Platform: macOS
Application: Arc Browser
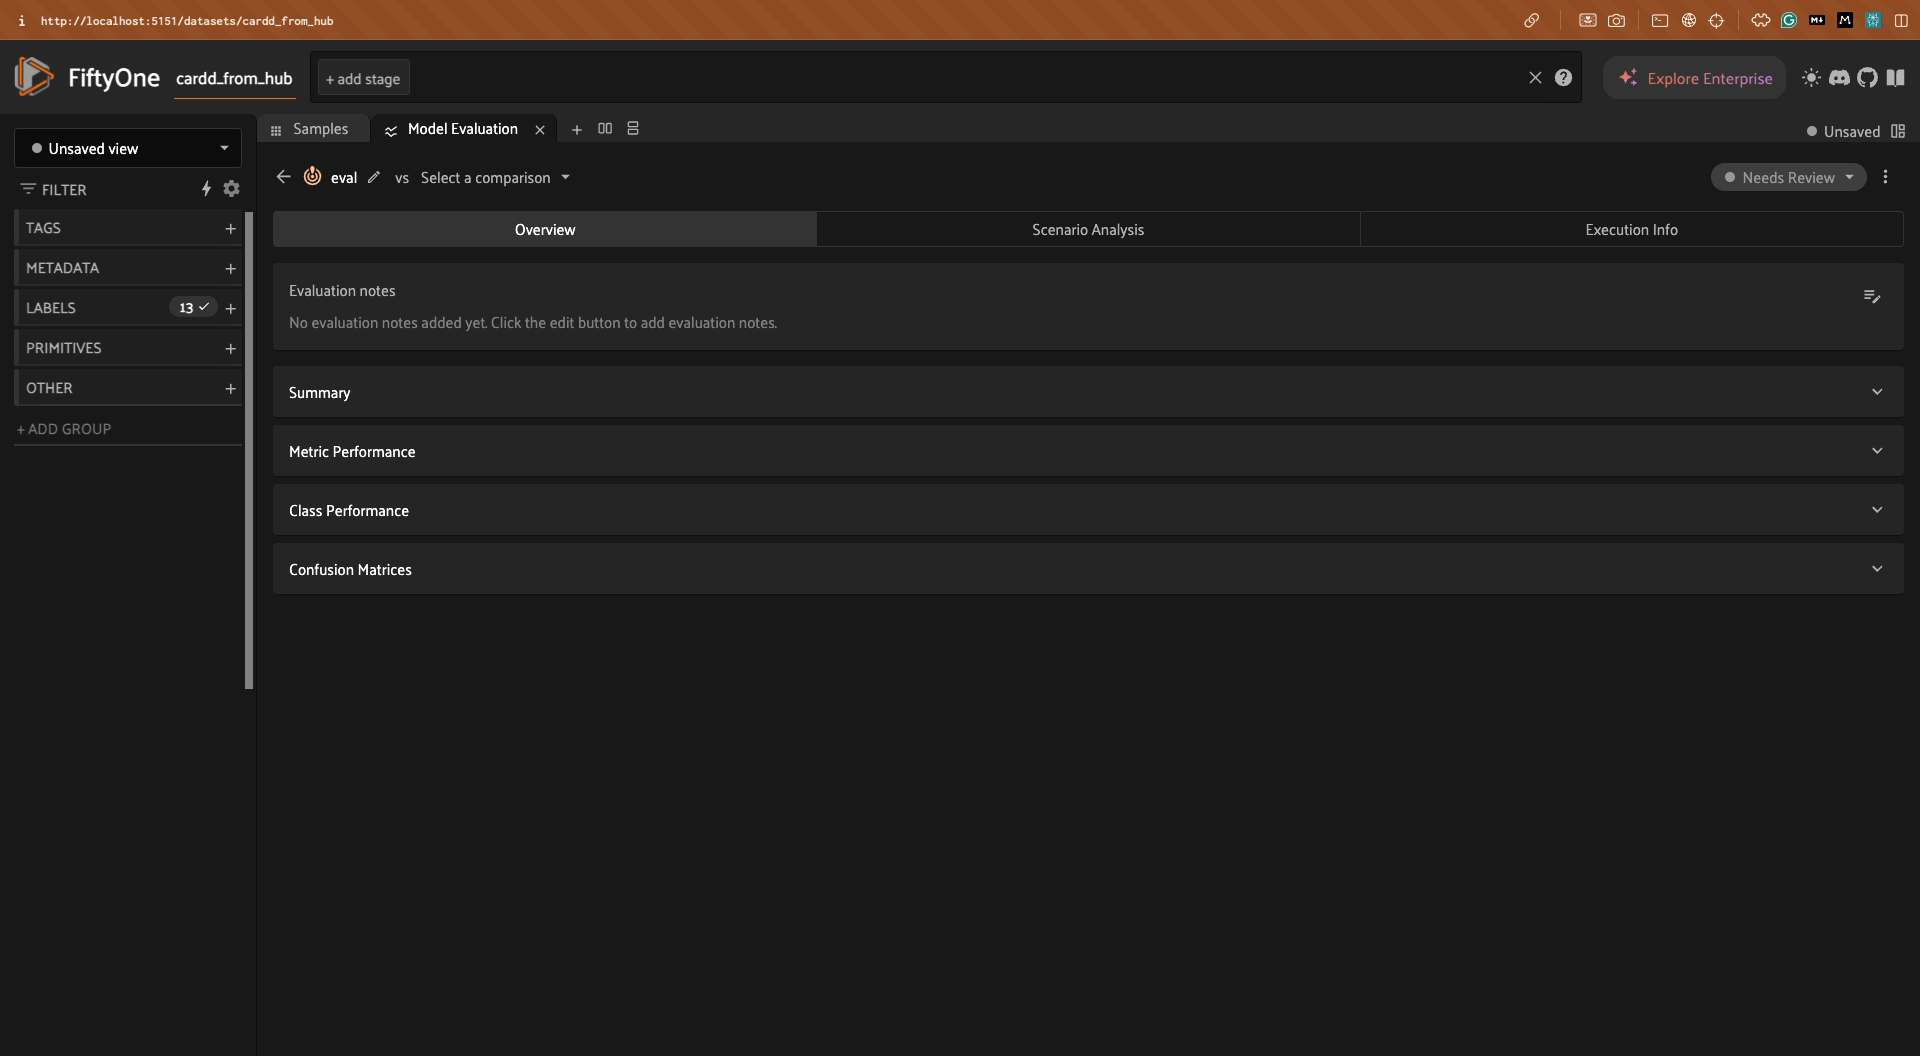
task_description: Expand the Metric performance card in the model evaluation panel
action_type: click
element_info: Button
steps_since_start: 1